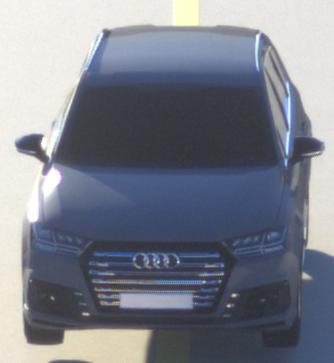
Make: Audi
Model: SQ7
Detailed model: -
Model produced from: 2016
Model produced until: 2018
Doors: 5
Color: gray
Road condition: dry road
Daytime: sunrise or sunset
Contrast: high contrast